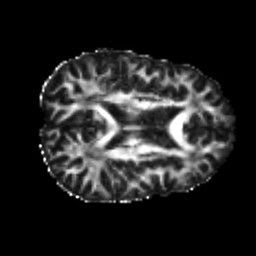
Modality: FA
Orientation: axial
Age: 25
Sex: male
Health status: healthy
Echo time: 0.074 s